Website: macys
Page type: billing-address
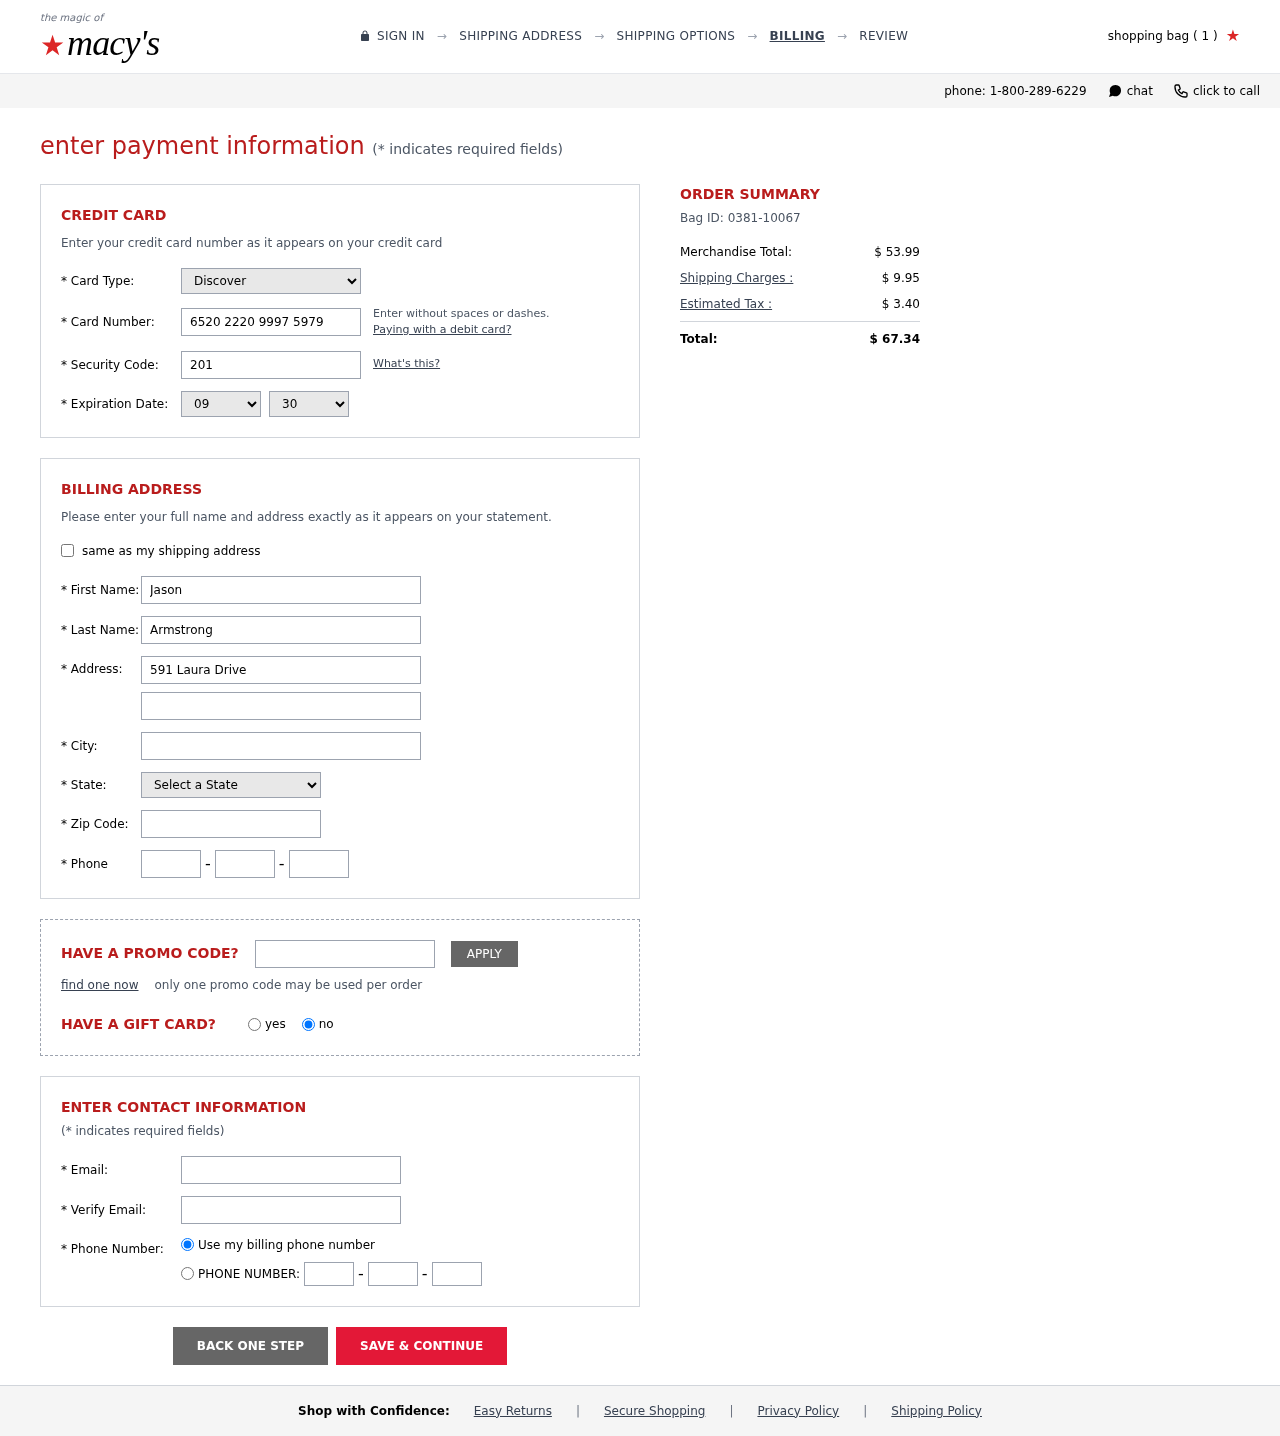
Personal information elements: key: PII_CARD_CVV
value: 201
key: PII_CARD_EXPIRY_MONTH
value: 09
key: PII_CARD_EXPIRY_YEAR
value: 30
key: PII_CARD_NUMBER
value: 6520 2220 9997 5979
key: PII_CARD_TYPE
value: Discover
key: PII_CITY
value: Mitchellstad
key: PII_EMAIL
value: jasonarmstrong@hotmail.com
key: PII_FIRSTNAME
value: Jason
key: PII_LASTNAME
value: Armstrong
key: PII_PHONE_AREA
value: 595
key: PII_PHONE_PREFIX
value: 530
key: PII_PHONE_SUFFIX
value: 0111
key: PII_POSTCODE
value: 84295
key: PII_STATE_ABBR
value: PR
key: PII_STREET
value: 591 Laura Drive
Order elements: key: ORDER_NUM_ITEMS
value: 1
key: ORDER_ID
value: Bag ID: 0381-10067
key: ORDER_SUBTOTAL
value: $ 53.99
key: ORDER_SHIPPING_COST
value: $ 9.95
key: ORDER_TAX
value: $ 3.40
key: ORDER_TOTAL
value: $ 67.34